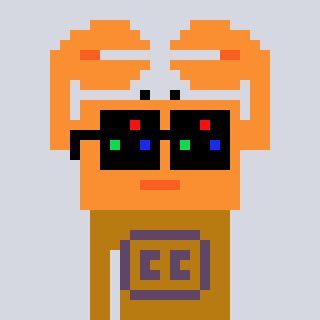
a pixel art character with square black sunglasses, a crab-shaped head and a gold-colored body on a cool background